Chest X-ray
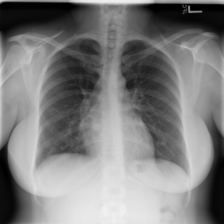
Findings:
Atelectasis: negative
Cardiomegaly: negative
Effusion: negative
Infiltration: negative
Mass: positive
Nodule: positive
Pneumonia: negative
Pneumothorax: negative
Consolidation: negative
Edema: negative
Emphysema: negative
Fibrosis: negative
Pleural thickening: negative
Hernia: negative